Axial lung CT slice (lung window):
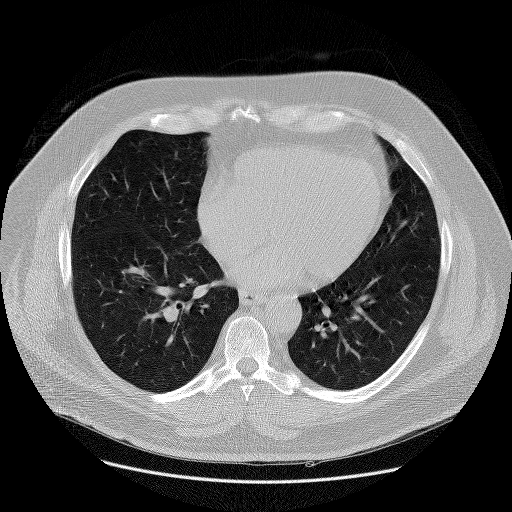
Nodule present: no